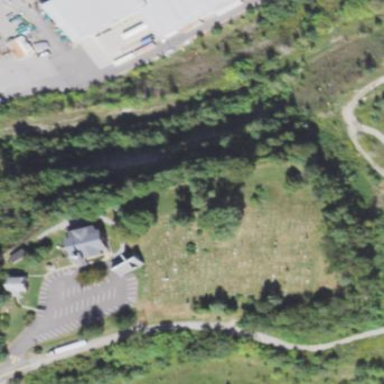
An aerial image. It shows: Cemetery.